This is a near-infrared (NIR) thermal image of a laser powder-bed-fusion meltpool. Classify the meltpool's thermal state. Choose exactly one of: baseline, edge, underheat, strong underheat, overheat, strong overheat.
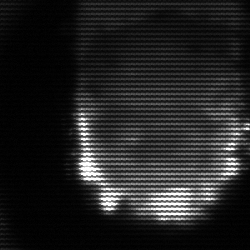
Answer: baseline